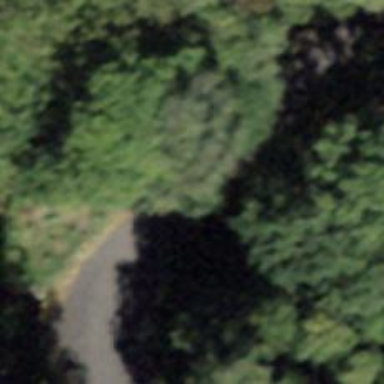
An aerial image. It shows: Unclassified road with asphalt surface. The road has grade1 tracktype.